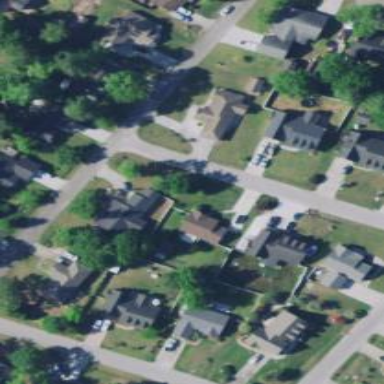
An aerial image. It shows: Charming neighbourhood.